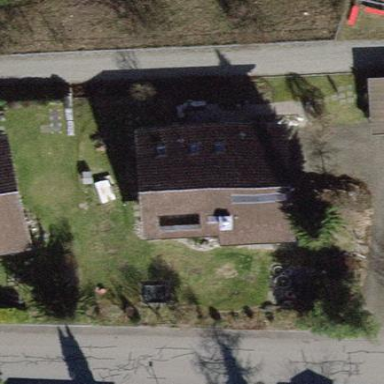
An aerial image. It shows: Residential building with tiled roof.